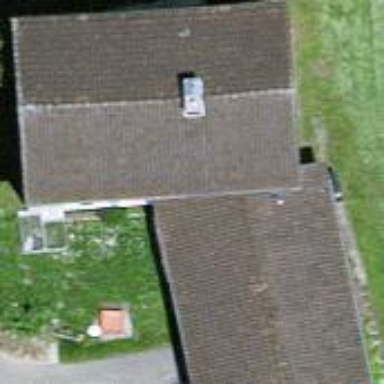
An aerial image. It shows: Simple house.